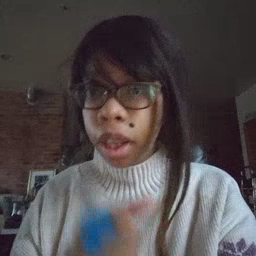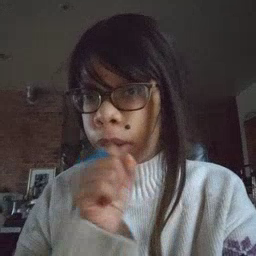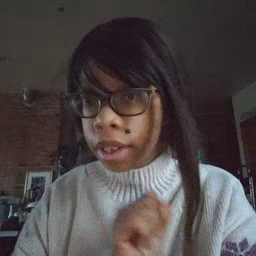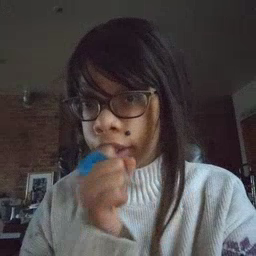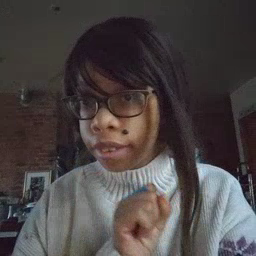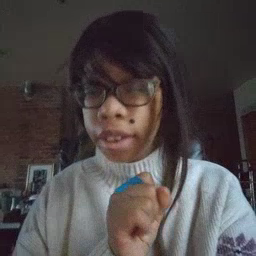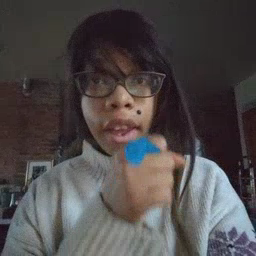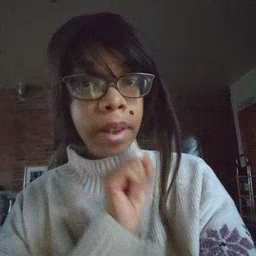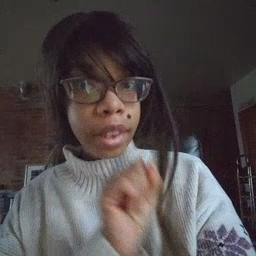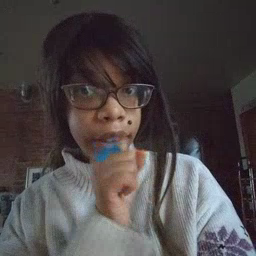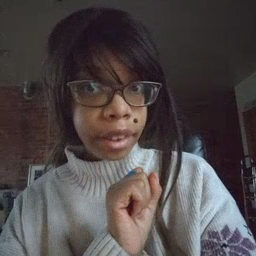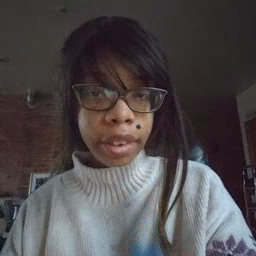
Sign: icecream